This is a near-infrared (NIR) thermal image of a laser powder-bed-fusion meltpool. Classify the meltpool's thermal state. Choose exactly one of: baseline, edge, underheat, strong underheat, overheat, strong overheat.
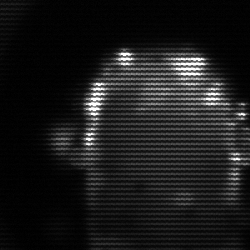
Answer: baseline